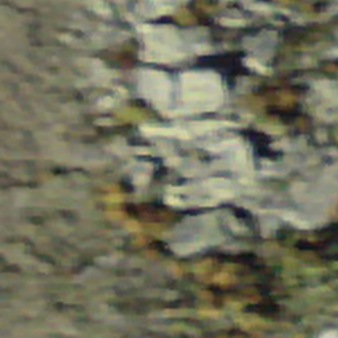
Label: other